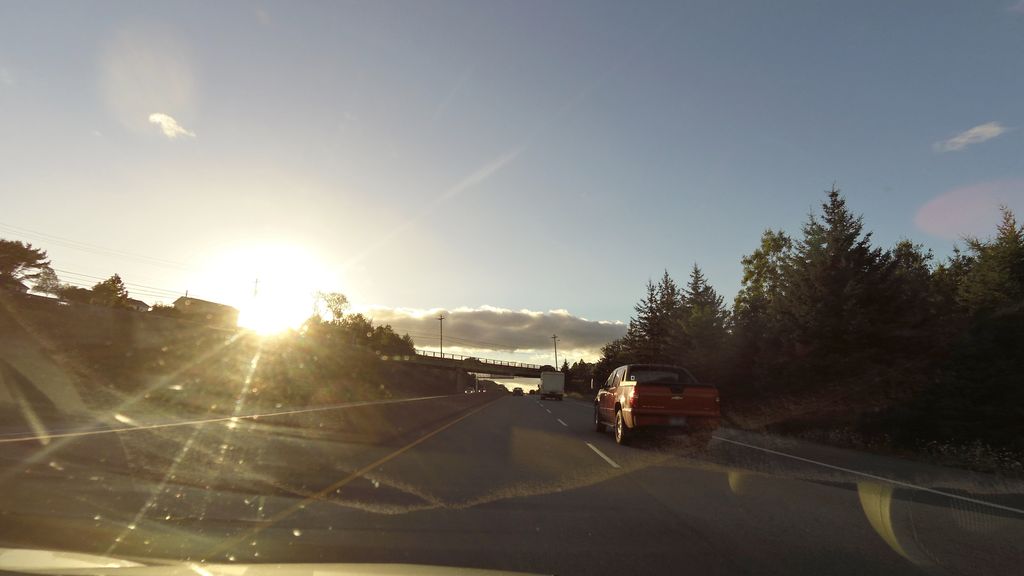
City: halifax